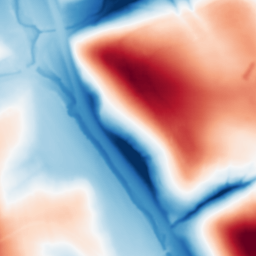
Category: multiscale
Decomposition family: dog
Decomposition parameters: sigma_low: 1
sigma_high: 50
Upsampling method: sinc_hamming
Upsampling parameters: scale: 2
kernel_size: 8
Upsampling scale: 2